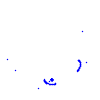
Particle: proton